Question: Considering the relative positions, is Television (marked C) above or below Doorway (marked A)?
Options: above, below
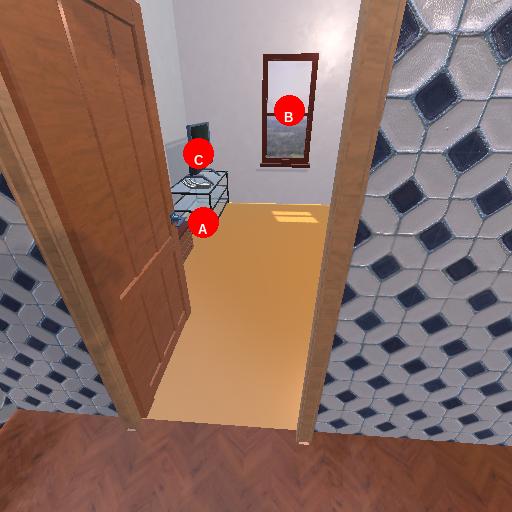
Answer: above